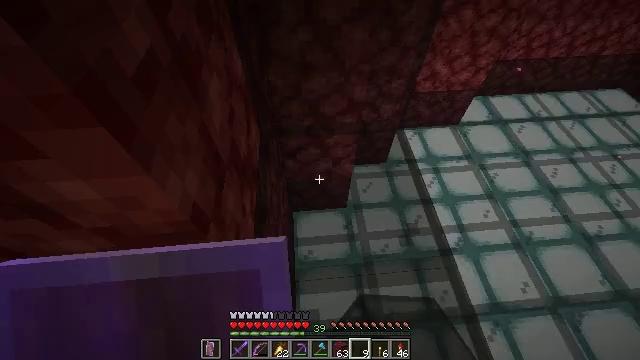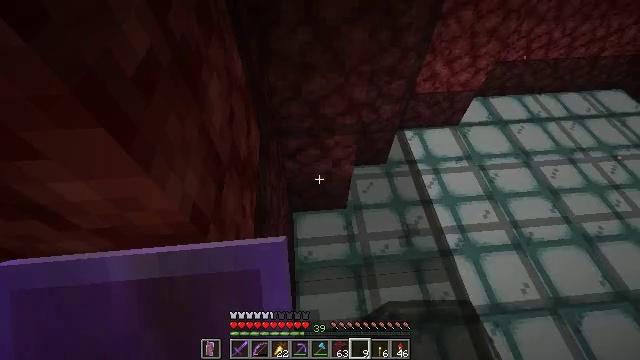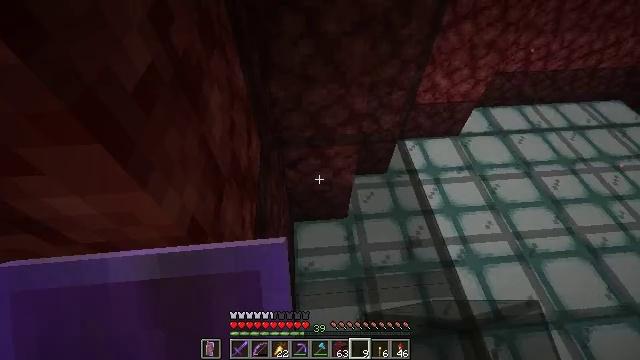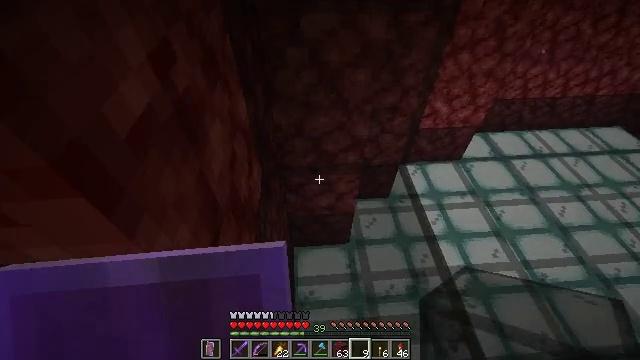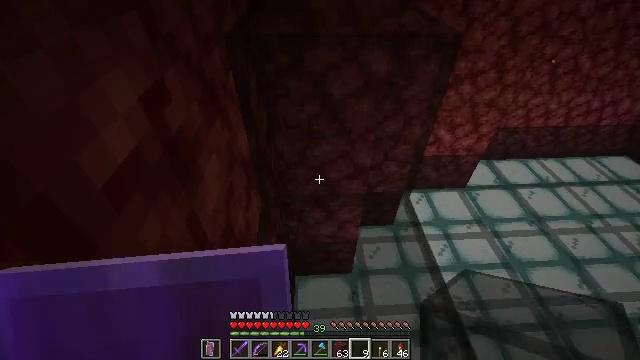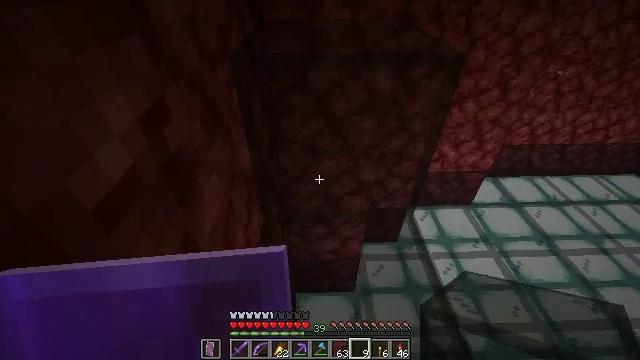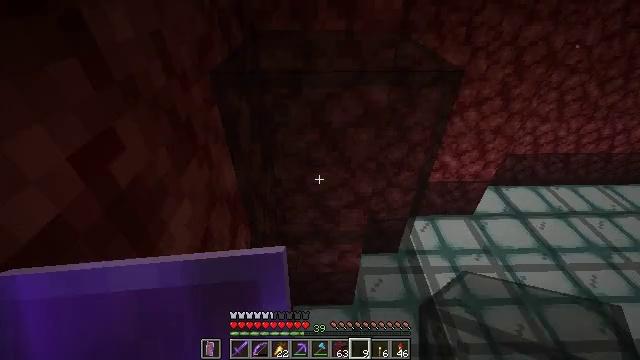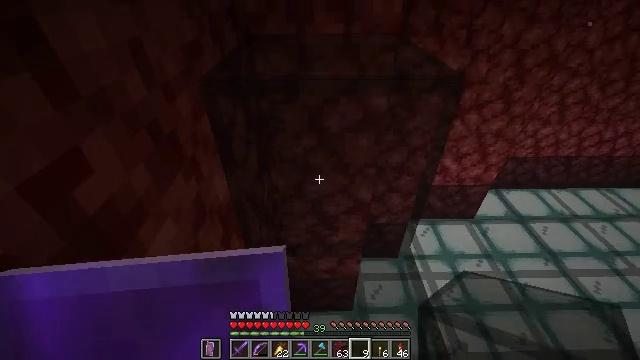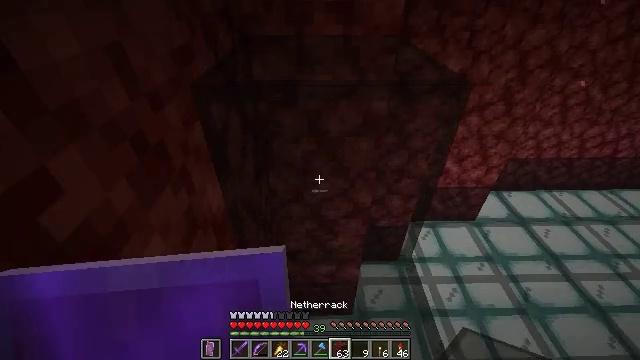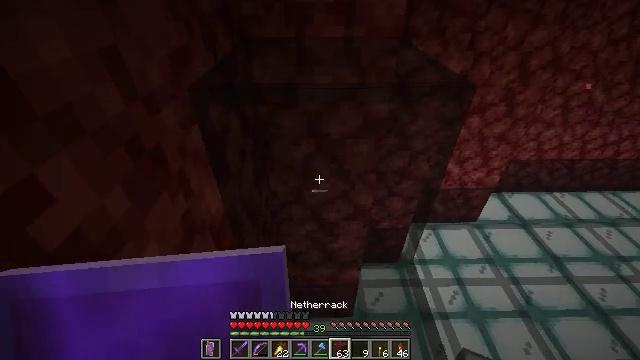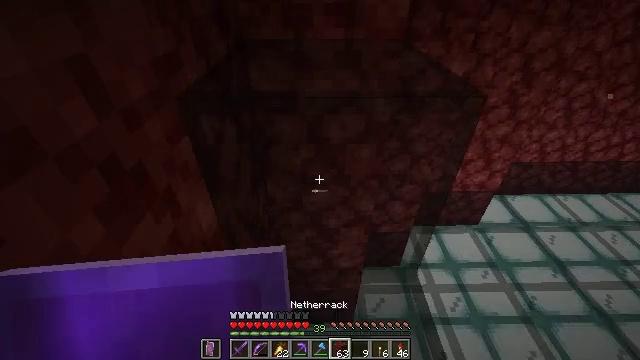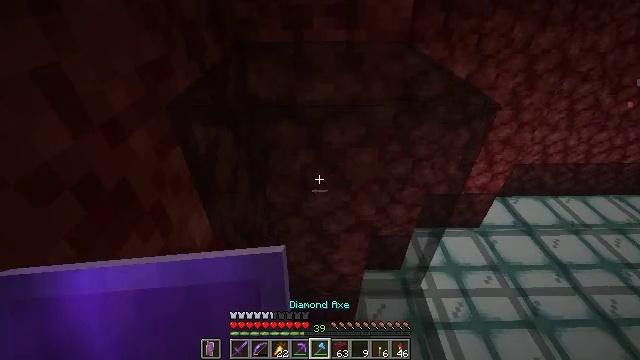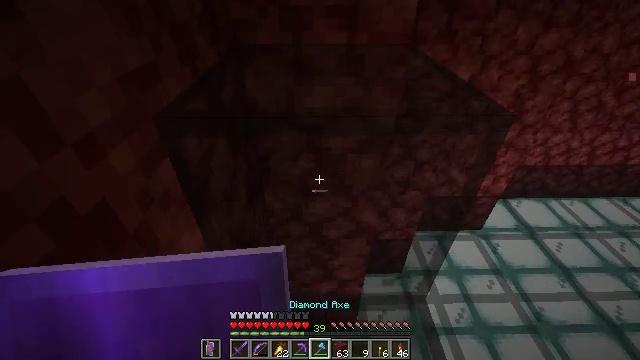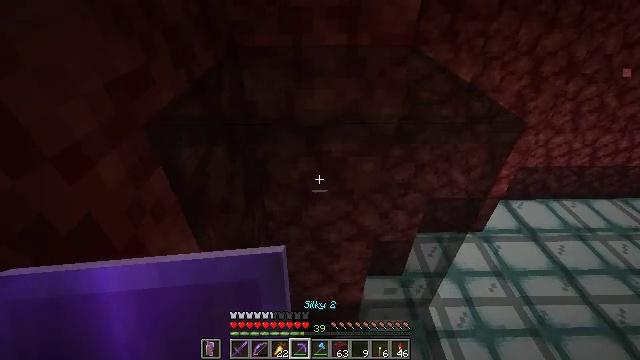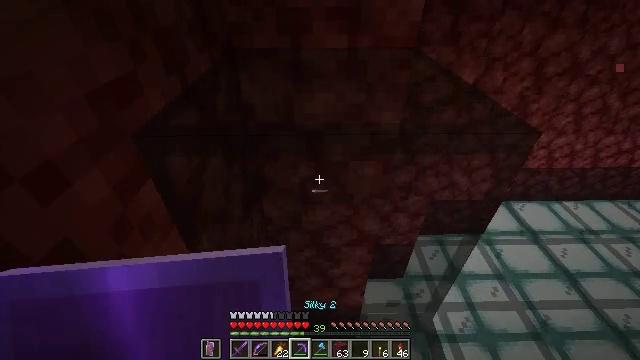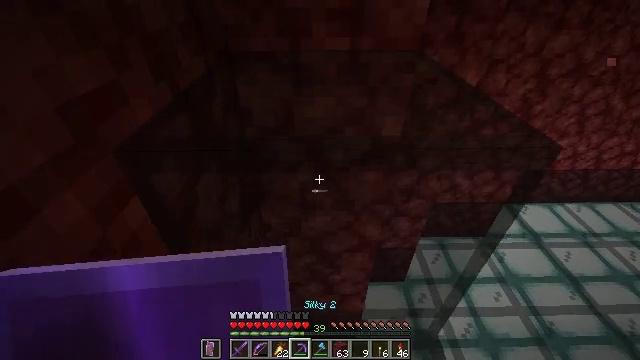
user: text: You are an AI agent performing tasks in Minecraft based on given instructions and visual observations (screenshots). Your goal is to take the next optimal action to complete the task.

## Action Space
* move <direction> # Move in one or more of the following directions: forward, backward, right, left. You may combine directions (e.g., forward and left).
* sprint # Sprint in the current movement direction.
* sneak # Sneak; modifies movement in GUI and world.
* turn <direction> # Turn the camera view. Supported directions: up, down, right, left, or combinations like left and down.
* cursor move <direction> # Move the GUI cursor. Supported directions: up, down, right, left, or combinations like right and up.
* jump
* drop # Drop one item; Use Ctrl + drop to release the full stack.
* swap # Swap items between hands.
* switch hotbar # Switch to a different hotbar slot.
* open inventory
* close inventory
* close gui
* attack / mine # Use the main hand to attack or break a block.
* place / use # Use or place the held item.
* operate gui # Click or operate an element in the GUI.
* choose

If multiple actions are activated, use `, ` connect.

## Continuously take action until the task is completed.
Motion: motion action
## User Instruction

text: Get black stained glass from the window.
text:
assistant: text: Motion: move forward, sneak
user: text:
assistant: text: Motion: move forward, sneak, turn up
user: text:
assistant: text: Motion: move forward, sneak, turn up
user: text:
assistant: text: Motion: move forward and move right, sneak, turn left and up
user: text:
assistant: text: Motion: move forward and move right, sneak, turn left and up
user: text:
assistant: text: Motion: move forward, sneak, turn up
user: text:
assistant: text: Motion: move forward, sneak
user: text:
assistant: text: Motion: move forward, sneak
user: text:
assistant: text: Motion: move forward, sneak
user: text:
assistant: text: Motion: move forward, sneak
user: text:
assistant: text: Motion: move forward, sneak
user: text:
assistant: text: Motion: move forward, sneak
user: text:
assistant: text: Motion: move forward, sneak
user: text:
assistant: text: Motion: move forward, sneak
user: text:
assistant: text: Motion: move forward, sneak
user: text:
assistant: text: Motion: sneak
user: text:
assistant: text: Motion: sneak
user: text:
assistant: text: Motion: sneak
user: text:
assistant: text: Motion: sneak
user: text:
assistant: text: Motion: sneak
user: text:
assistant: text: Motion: sneak, attack / mine
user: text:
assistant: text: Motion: sneak, attack / mine
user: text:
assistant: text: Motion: move forward, sneak, attack / mine
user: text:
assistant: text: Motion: move forward, sneak, attack / mine
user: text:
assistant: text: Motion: move forward, sneak, attack / mine
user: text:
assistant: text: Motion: move forward, sneak, attack / mine
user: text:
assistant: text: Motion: move forward, sneak, attack / mine
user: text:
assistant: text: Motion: move forward, sneak, attack / mine
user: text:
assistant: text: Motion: move forward, sneak, attack / mine
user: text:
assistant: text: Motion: move forward, sneak, attack / mine